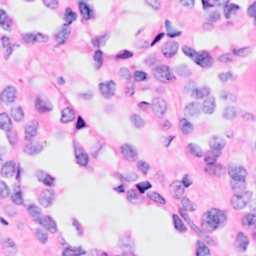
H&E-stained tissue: Breast